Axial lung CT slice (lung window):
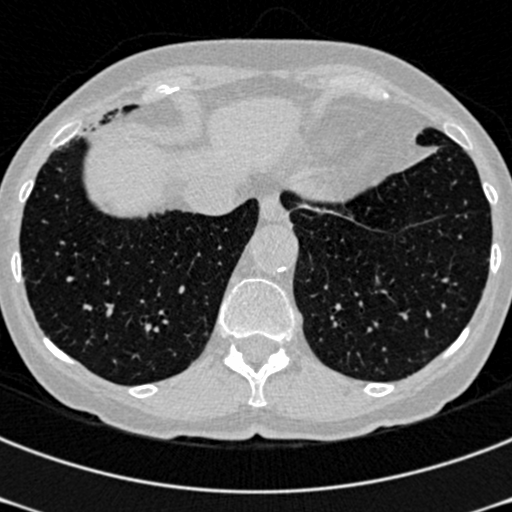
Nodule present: no